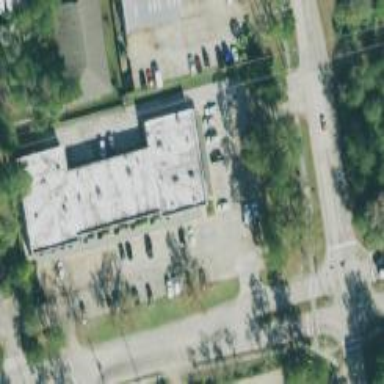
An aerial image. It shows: Healthcare clinic.